Aerial crown-view tile of a tropical tree (Barro Colorado Island, Panama), acquired 20240611:
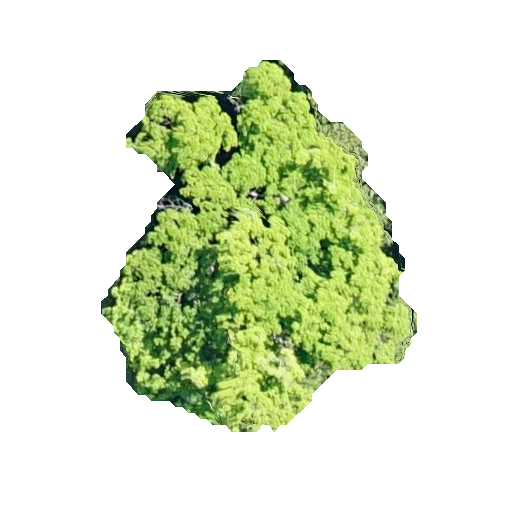
Species: Astronium graveolens
GBIF accepted scientific name: Astronium graveolens
Crown area: 121.767 m²